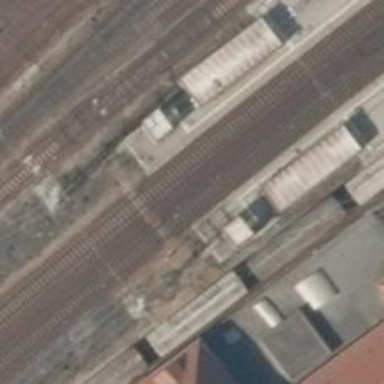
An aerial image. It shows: Category 5 railway station that also serves as public transport station.